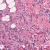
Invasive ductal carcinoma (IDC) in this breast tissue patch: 1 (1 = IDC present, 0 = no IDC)